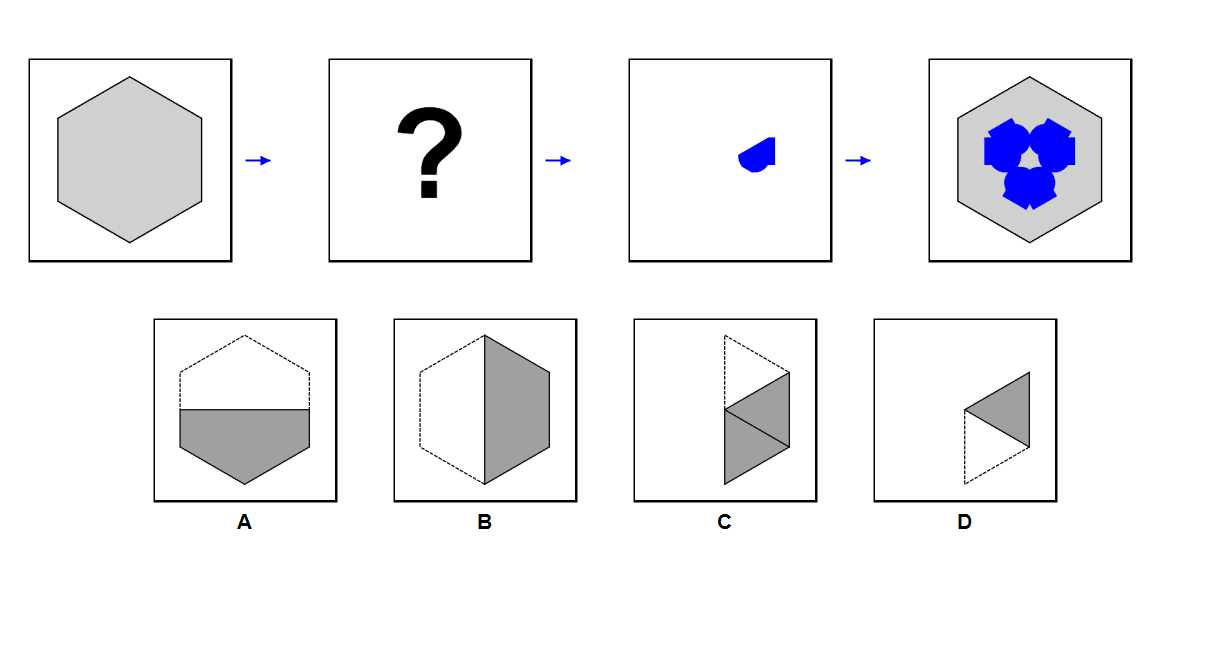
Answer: A